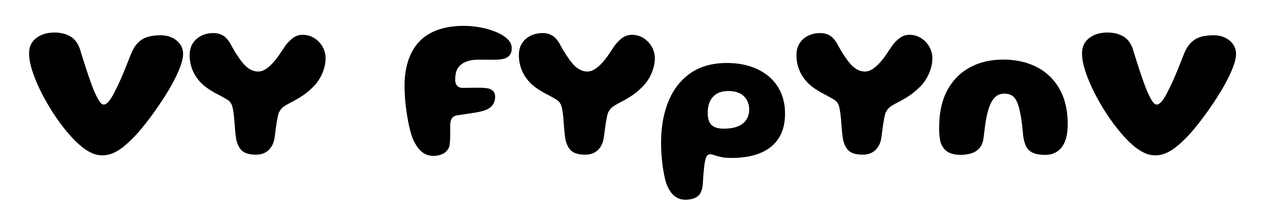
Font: Gluten_Bold